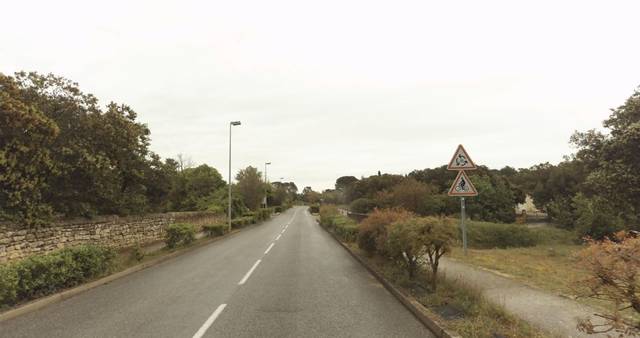
Region: France
Coordinates: 43.954, 4.538